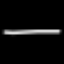
Label: line